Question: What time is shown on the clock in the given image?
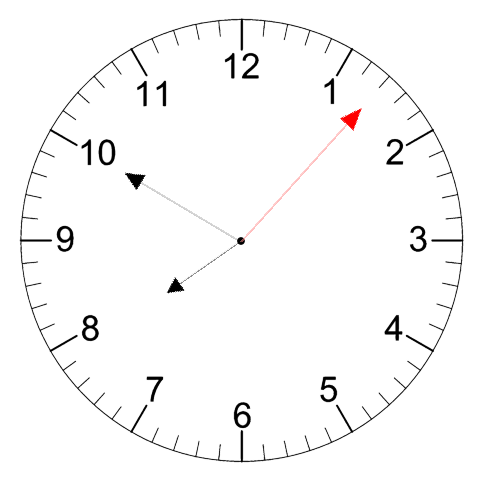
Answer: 07:50:07